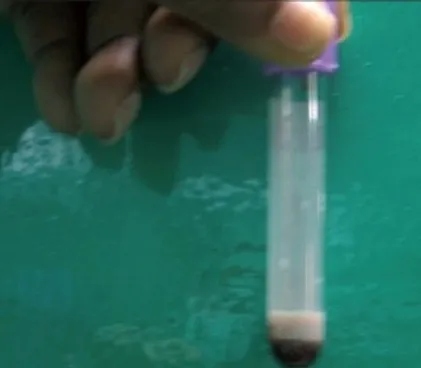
Appearance of centrifuged blood - plasma appears lipid laden.
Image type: medical_photograph (other_medical_photograph)